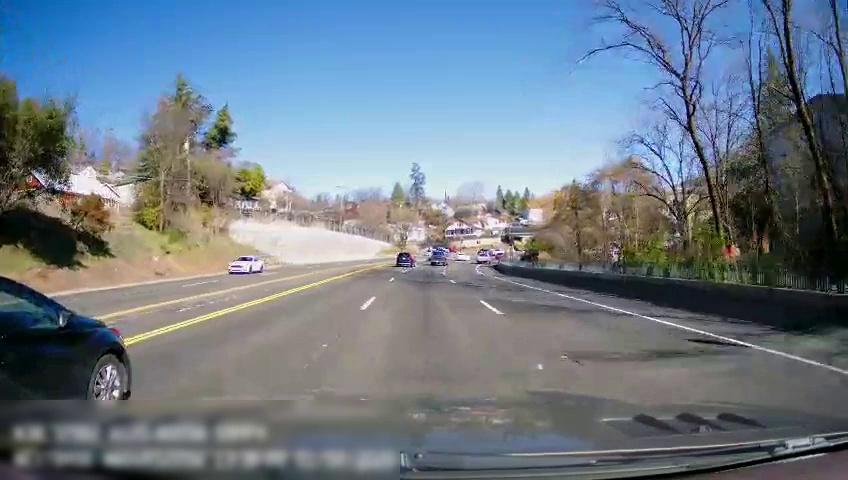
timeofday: Day
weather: Sunny
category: Drivable Space
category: Drivable Space
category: Vehicles | Car
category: Vehicles | Truck
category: Vehicles | SUV
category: Vehicles | Truck
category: Vehicles | Truck
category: Vehicles | Car
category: Lanes | Current Lane
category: Lanes | Current Lane
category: Lanes | Alternate Lane
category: Lanes | Alternate Lane
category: Lanes | Opposite Lane
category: Lanes | Opposite Lane